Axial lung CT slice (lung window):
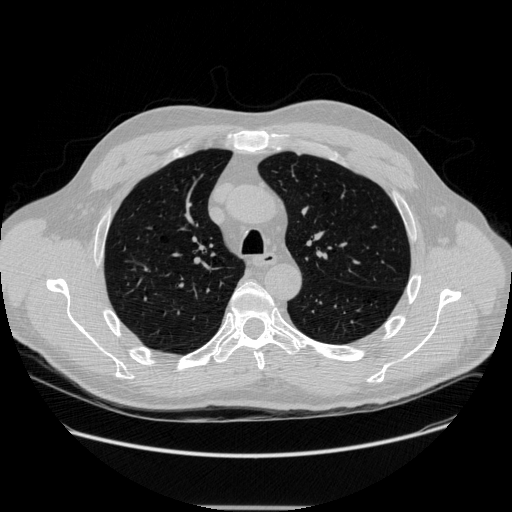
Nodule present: no